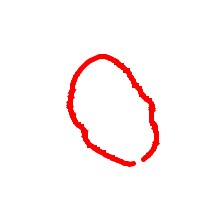
Shape: circle